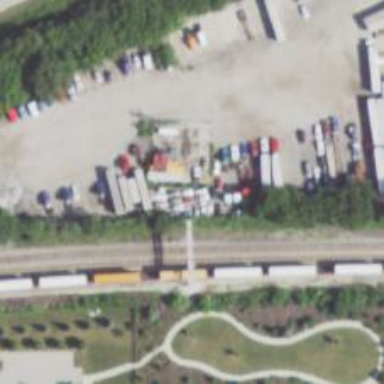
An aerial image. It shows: Abandoned railway siding.